Question: What is the fastest way to do this summation in R?
This is what I have so far
'''
ans = 0
for (i in 1:dimx[1]){
for (j in 1:dimx[2]){
ans = ans + ((x[i,j] - parameters$mu)^2)/(parameters$omega_2[i]*parameters$sigma_2[j])
}
}
'''
where 'omega_2', and 'sigma_2' are omega^2 and sigma^2 respectively.
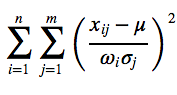
Answer: Nothing fancy:
'''
# sample data
m <- matrix(1:20, 4)
sigma <- 1:ncol(m)
omega <- 1:nrow(m)
mu <- 2
sum(((m - mu) / outer(omega, sigma))^2)
'''